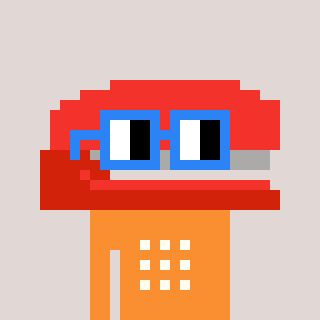
a pixel art character with square blue glasses, a stapler-shaped head and a orange-colored body on a warm background